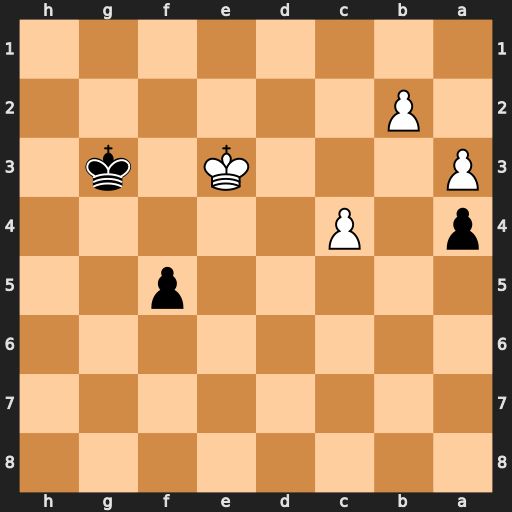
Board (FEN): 8/8/8/5p2/p1P5/P3K1k1/1P6/8
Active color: b
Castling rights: -
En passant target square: -
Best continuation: f4+ Ke2 Kg2 Kd2 f3